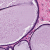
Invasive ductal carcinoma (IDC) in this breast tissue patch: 0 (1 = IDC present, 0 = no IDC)